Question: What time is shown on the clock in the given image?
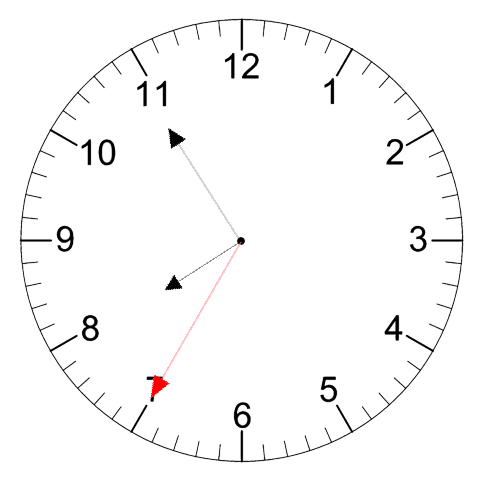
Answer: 07:54:35